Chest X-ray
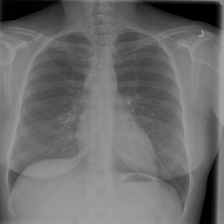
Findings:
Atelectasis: negative
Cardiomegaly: negative
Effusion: negative
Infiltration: positive
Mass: negative
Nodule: negative
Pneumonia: negative
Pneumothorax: negative
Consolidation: negative
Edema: negative
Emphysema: negative
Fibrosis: negative
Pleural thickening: negative
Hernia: negative